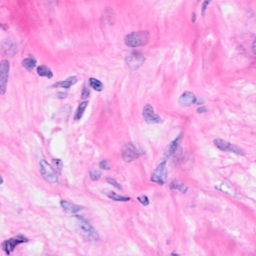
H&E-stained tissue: Breast